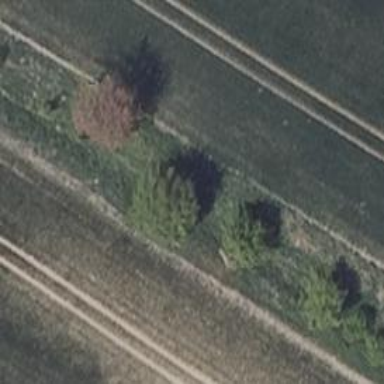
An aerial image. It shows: Deciduous broadleaved tree.